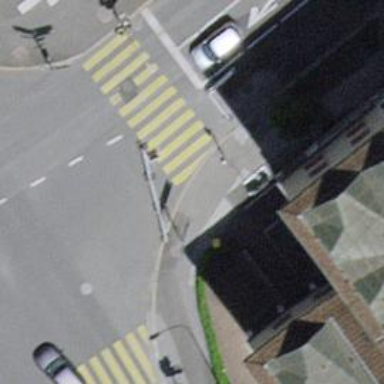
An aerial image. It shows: Kerb barrier.